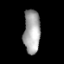
Tissue: lung
Cell type: Epithelial cells
Senescence score: 0.1885
Nuclear area (px): 709
Mean DAPI intensity: 165.481